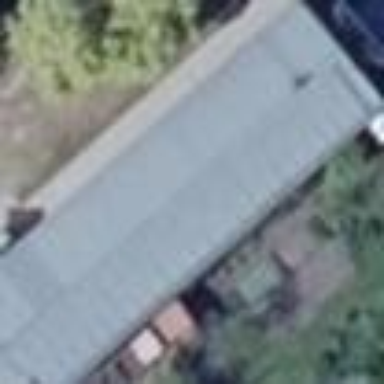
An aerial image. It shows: Group of garages.